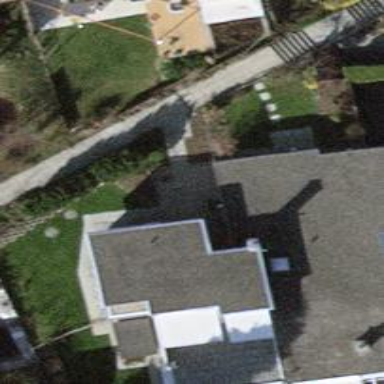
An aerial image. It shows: Terrace building.